Field crop: tomato
Growth stage: 2
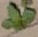
Species: solanum